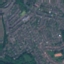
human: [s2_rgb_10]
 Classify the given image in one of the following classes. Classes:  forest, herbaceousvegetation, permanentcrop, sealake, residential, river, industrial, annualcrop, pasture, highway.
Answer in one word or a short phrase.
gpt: Residential